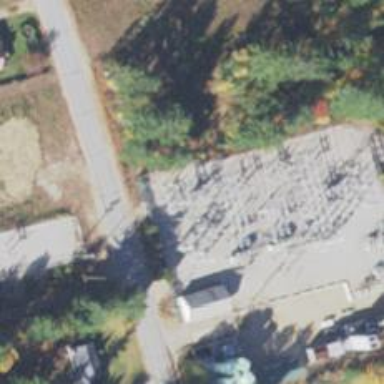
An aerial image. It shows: Switch for power supply.